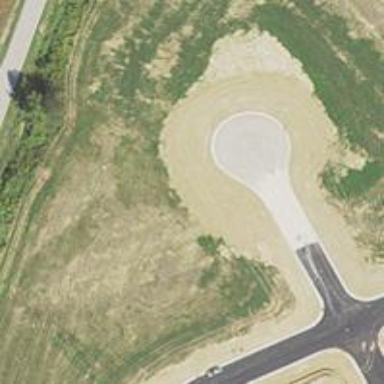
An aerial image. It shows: Turning circle on the road.